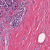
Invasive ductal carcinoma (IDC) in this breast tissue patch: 0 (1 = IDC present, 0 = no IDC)